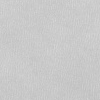
Atmospheric dust classification: dusty